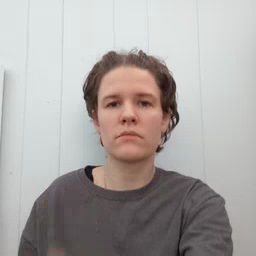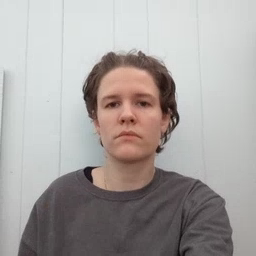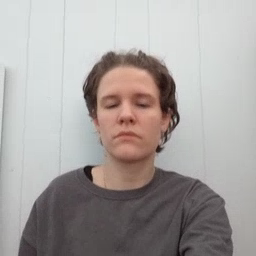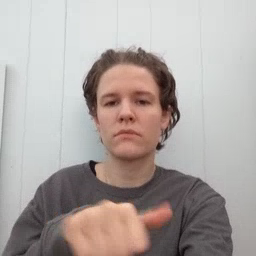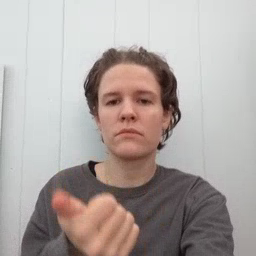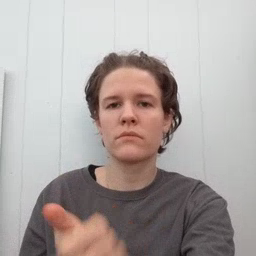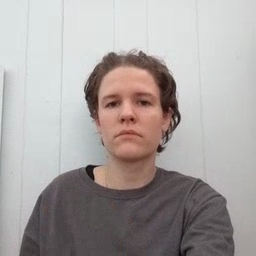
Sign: another